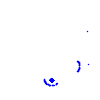
Particle: pion